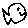
Label: fish